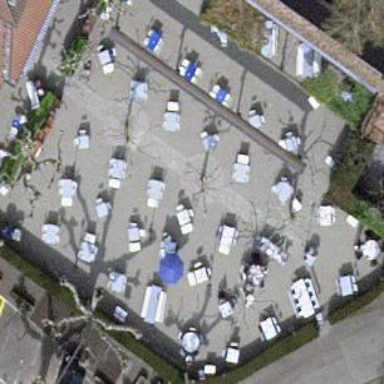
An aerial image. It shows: Outdoor seating area for leisure.